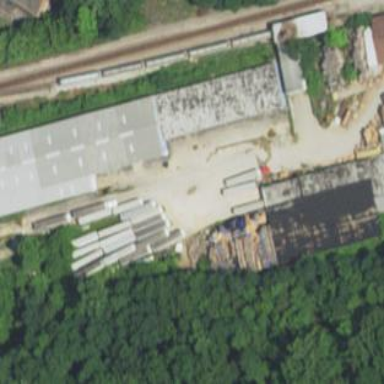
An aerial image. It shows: Industrial building with works on site.